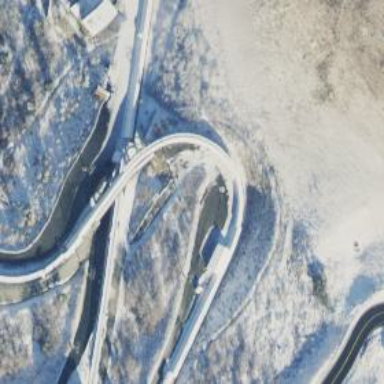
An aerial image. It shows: Track in leisure land designed for bobsleigh sports.